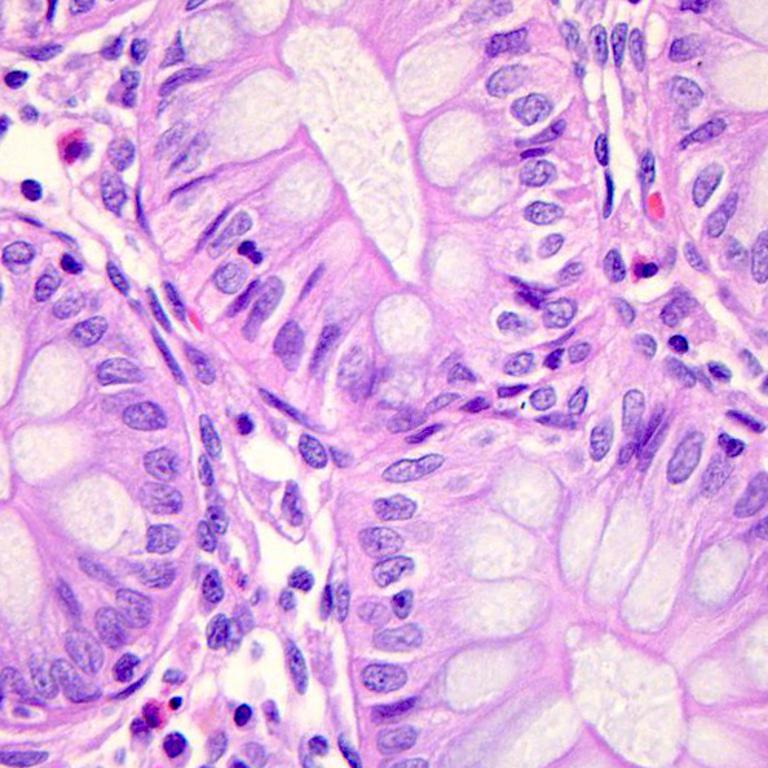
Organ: colon
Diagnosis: benign